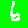
Digit: 6